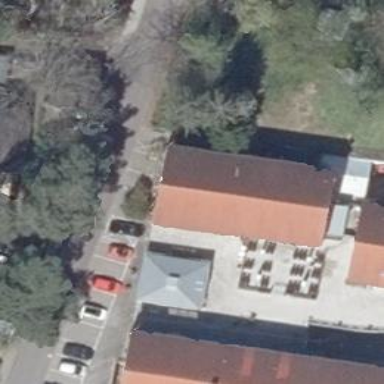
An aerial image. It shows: Restaurant.